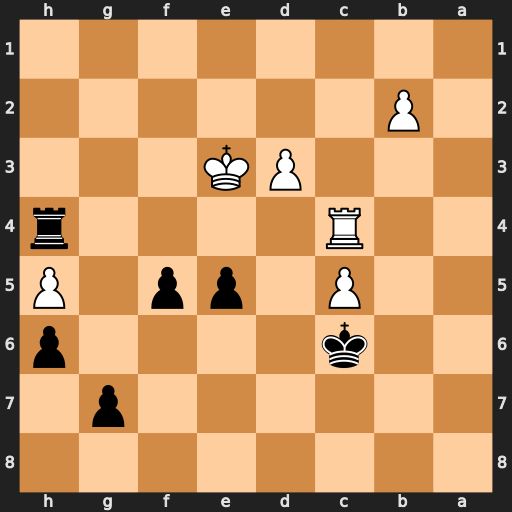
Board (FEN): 8/6p1/2k4p/2P1pp1P/2R4r/3PK3/1P6/8
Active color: b
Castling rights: -
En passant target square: -
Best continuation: Rxc4 dxc4 Kxc5 Kd3 Kb4 b3 f4 Ke4 Kc5